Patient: sex M, age 68
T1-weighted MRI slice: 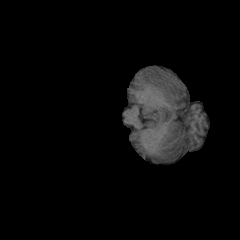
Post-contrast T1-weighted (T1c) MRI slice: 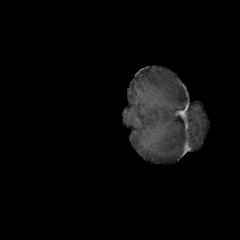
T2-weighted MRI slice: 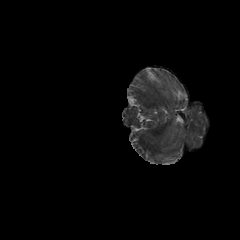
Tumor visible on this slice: no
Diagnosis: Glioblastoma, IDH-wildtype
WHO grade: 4